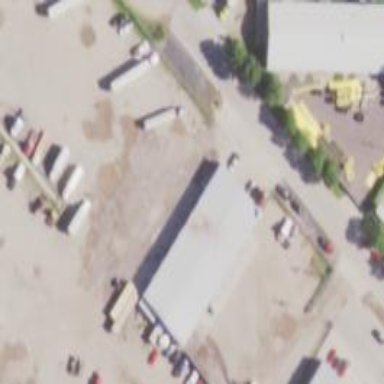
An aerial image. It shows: Building housing car shop.